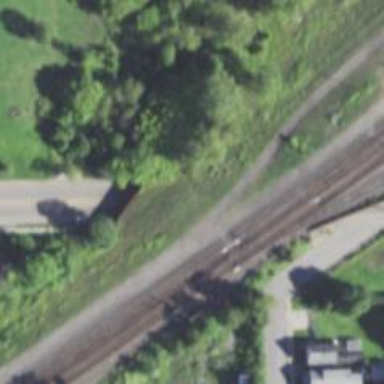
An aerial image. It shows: Railway tracks on embankment.